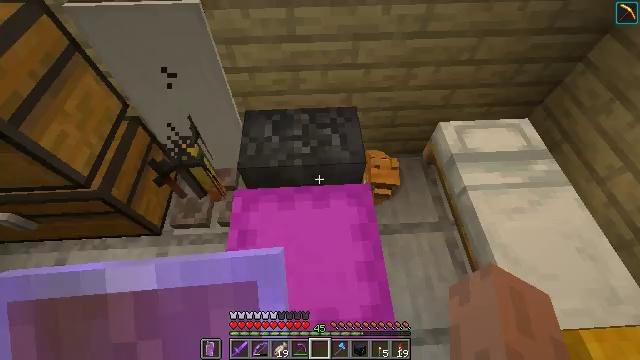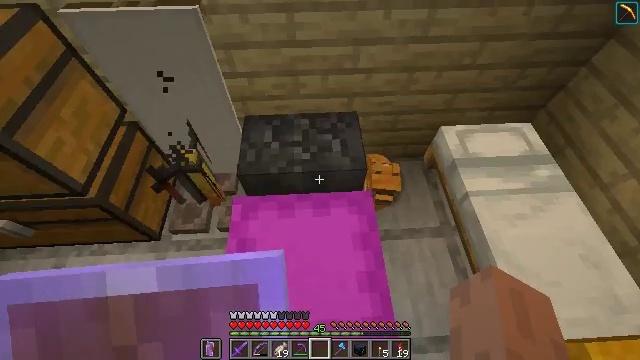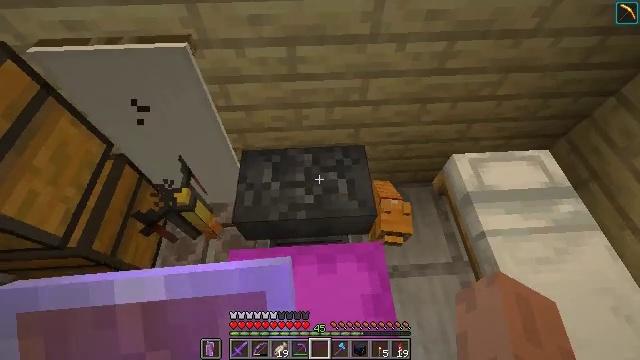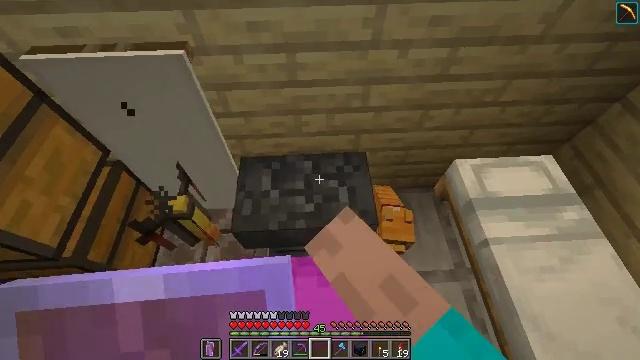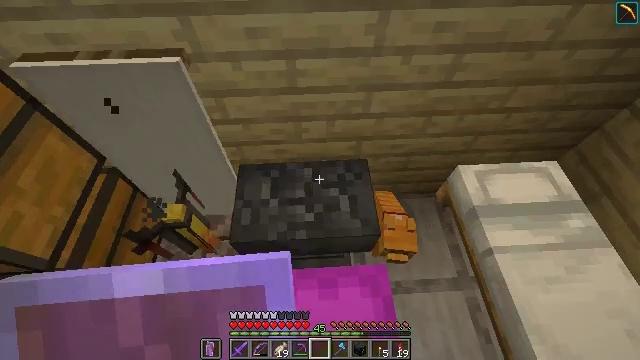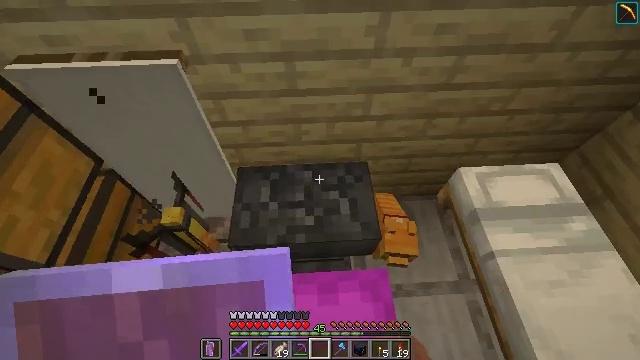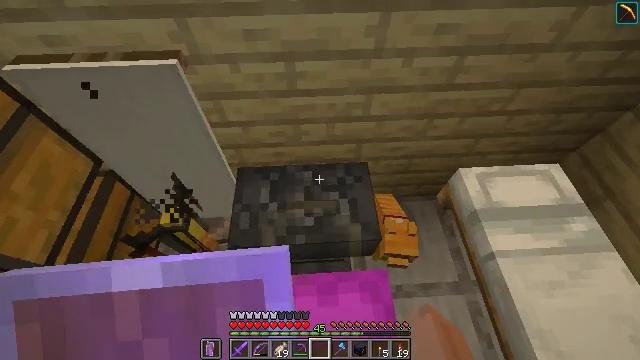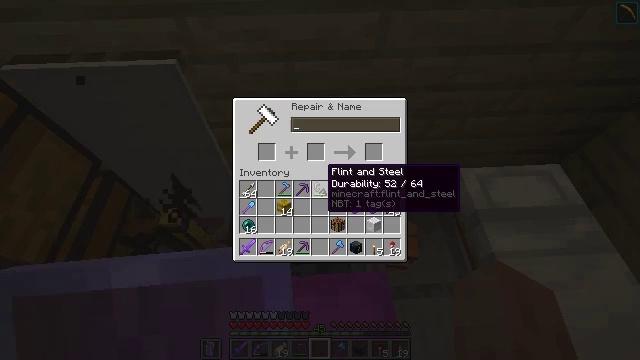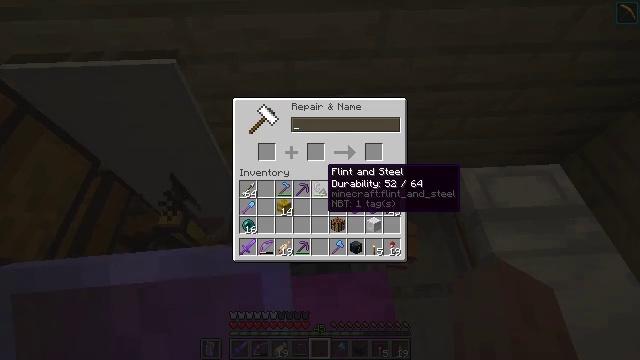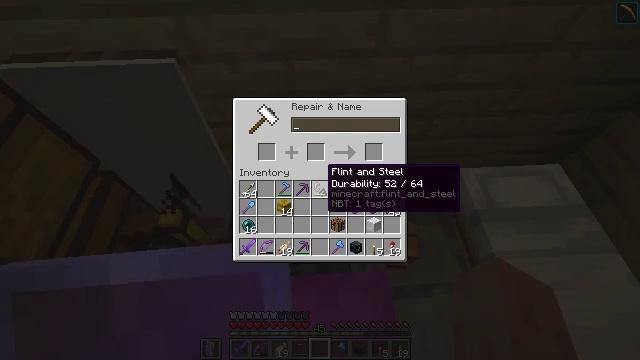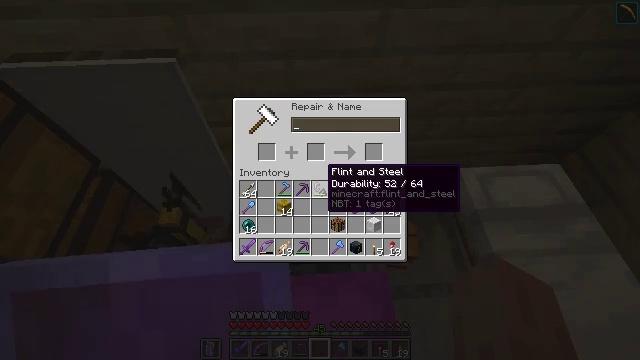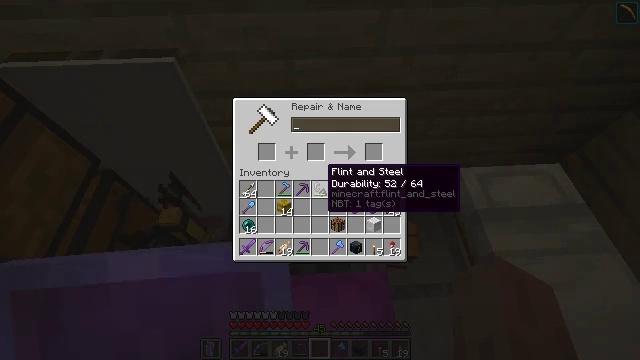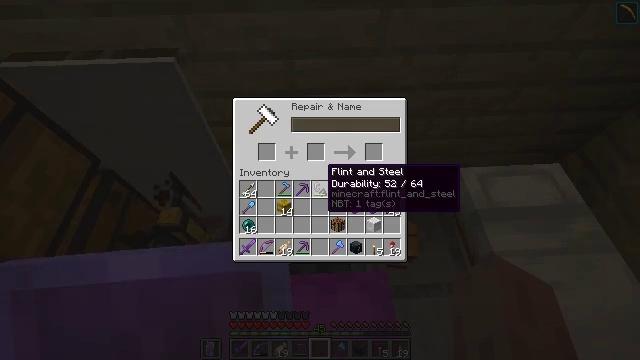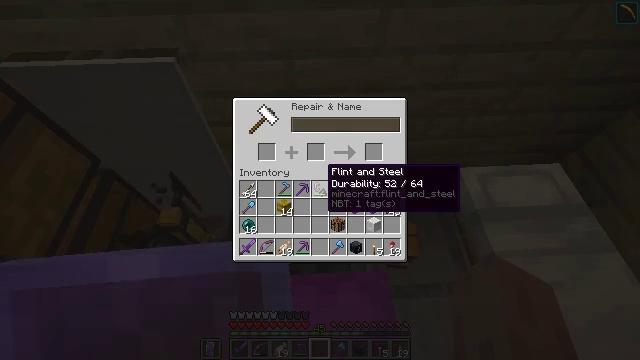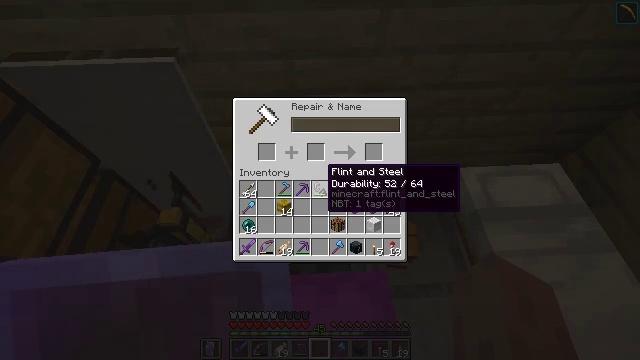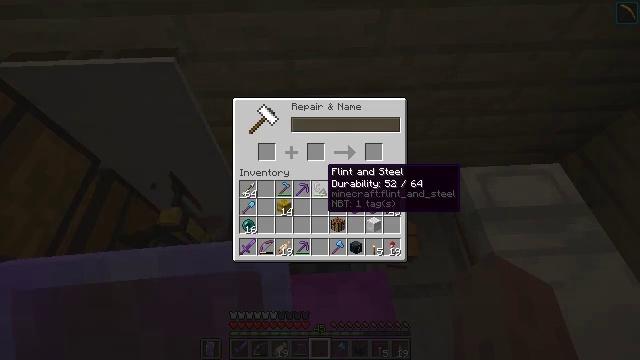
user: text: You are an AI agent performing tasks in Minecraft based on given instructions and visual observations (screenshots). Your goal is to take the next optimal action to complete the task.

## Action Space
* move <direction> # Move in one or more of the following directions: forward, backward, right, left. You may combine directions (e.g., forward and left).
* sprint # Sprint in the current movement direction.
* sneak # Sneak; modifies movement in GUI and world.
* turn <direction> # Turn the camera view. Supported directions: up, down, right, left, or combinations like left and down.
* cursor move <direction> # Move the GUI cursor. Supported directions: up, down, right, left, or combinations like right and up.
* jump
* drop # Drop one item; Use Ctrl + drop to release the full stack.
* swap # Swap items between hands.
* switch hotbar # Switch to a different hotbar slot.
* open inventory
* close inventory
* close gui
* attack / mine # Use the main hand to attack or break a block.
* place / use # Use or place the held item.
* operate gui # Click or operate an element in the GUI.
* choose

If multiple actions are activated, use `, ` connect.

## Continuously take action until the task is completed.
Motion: motion action
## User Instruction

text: Gather jungle leaves from the tree.
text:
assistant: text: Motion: move forward
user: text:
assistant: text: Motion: move forward, use / place
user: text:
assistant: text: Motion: no_op
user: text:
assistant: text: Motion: no_op
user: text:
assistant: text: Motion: no_op
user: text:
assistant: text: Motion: no_op
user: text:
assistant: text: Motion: open gui
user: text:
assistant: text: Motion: no_op
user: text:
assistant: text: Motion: no_op
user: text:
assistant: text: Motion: no_op
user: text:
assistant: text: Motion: no_op
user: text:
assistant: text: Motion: no_op
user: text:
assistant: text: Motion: no_op
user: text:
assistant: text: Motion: no_op
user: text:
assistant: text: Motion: no_op
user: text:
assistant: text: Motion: no_op
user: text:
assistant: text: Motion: no_op
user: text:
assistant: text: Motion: no_op
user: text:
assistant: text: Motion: no_op
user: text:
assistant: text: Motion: no_op
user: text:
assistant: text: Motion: no_op
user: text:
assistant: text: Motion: no_op
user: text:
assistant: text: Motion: no_op
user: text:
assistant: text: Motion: no_op
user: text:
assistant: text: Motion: no_op
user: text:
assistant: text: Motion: cursor move right and down
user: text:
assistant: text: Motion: cursor move right
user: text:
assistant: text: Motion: cursor move right
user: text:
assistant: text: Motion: no_op
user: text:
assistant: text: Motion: no_op